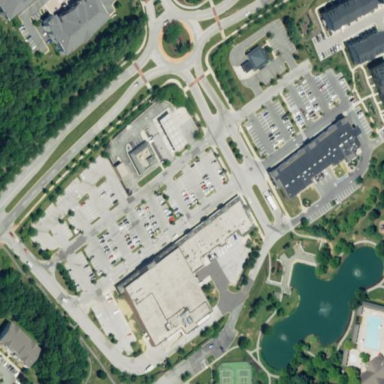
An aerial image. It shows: Retail area.